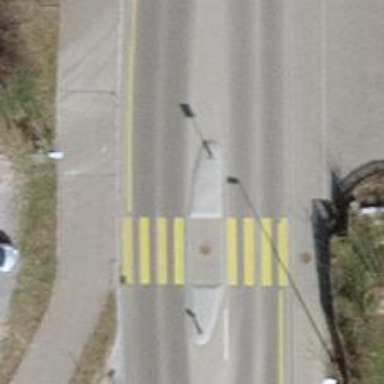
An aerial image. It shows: Zebra crossing with crossing island.